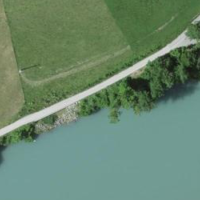
EUNIS habitat code: 25
Species observed at this site:
Veronica chamaedrys